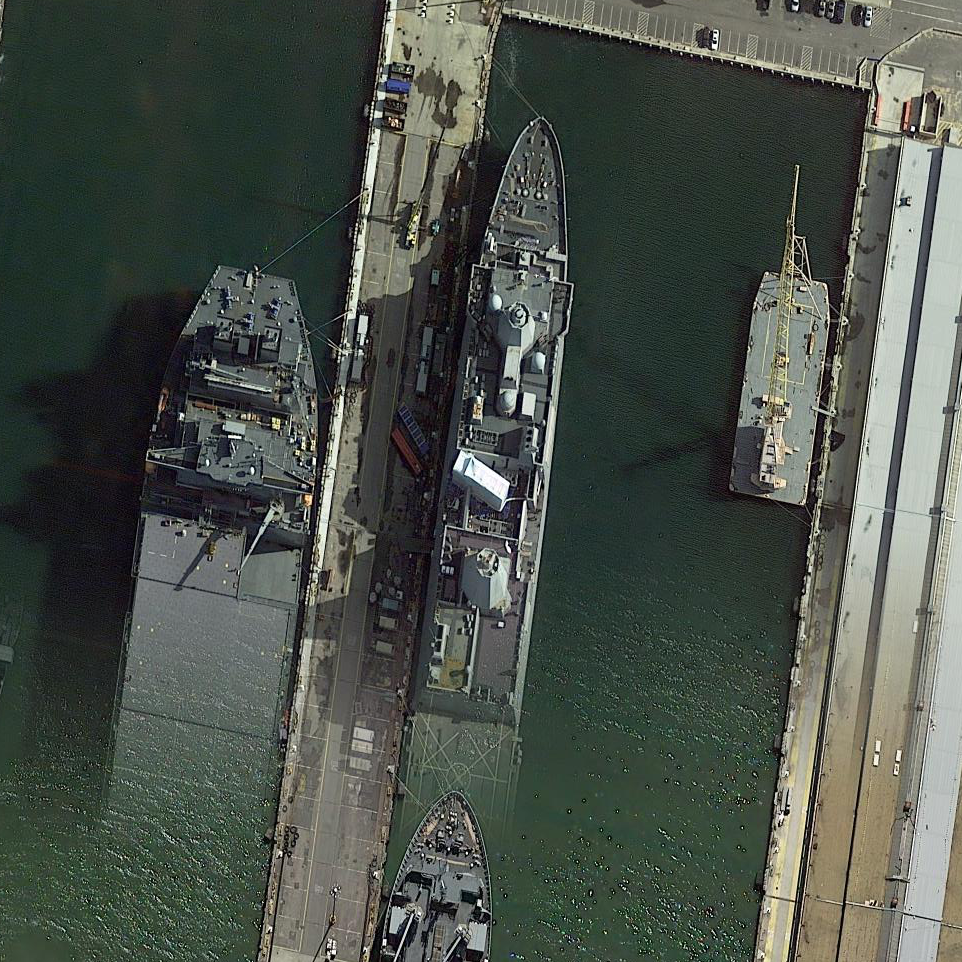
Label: combat